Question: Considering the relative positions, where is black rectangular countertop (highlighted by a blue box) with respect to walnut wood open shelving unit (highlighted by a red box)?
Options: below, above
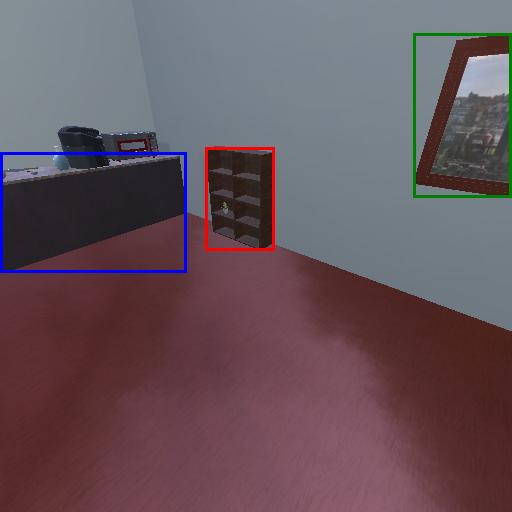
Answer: below